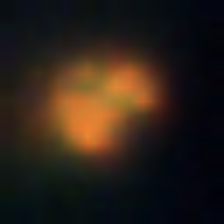
Taxon: NanoPlankton
Group: Other